Question: I've got an little canvas tool I've built that cut up images into little pieces to move around, and it's working great except the resulting pieces often have little spikes left on them that I would like to remove, but I can't figure out a good algorithm for detecting and removing them. I'm not sure if an edge smoothing algorithm would work, the ones I've checked out seem like they would interpret the spikes as part of the shape. Here's an example of what one of these image pieces might look like.

Can anyone recommend anything that might get rid of the spikes?
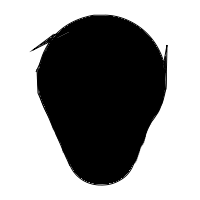
Answer: You can try morphology filter <URL>, if the structure of main figure is rather simple.
Opening is erosion + dilation, so it removes small and thin elements, then restores (of course, with some artefacts) initial form of big objects.